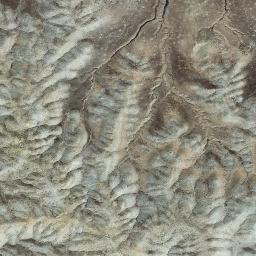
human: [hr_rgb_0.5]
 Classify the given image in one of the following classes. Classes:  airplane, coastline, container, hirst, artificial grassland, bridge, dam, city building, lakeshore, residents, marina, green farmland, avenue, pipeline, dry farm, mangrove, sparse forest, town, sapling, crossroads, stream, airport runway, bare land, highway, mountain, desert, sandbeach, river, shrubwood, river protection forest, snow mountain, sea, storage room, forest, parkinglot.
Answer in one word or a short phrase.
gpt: mountain